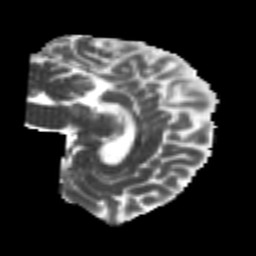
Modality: MD
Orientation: sagittal
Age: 22
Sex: female
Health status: healthy
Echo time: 0.074 s